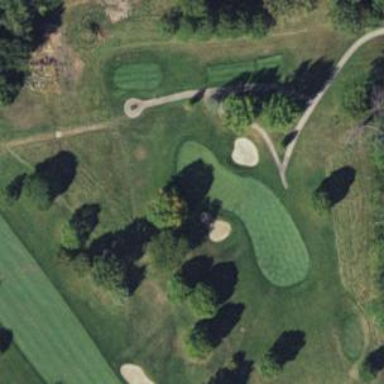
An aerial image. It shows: View of golf hole.